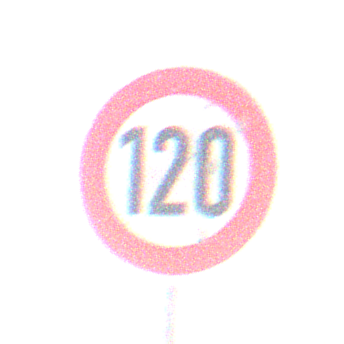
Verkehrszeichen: Geschwindigkeit120
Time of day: MorningAfternoon
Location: Outdoor (RoadRail)
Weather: PartlyCloudy
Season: NotSpecified
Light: Natural